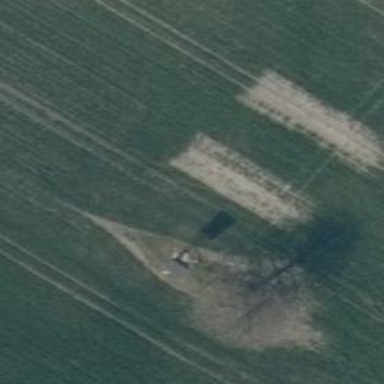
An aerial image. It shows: Hunting stand.